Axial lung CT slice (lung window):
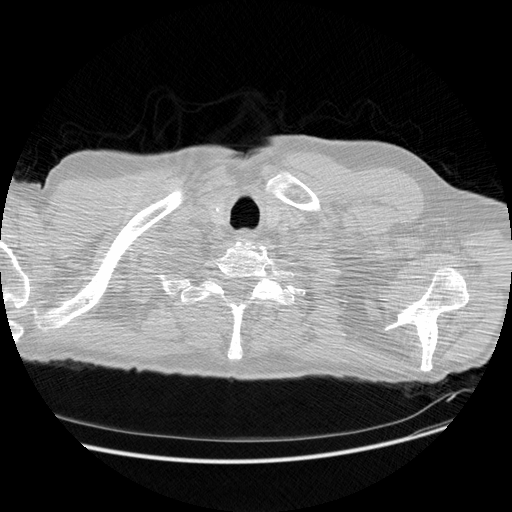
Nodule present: no